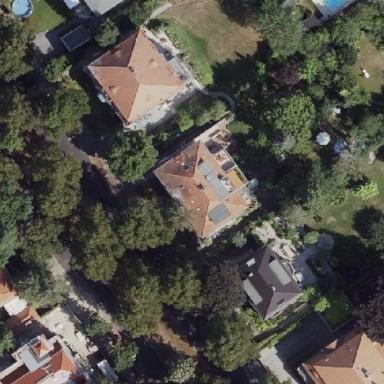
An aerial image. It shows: Semi-detached house.